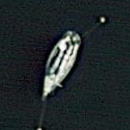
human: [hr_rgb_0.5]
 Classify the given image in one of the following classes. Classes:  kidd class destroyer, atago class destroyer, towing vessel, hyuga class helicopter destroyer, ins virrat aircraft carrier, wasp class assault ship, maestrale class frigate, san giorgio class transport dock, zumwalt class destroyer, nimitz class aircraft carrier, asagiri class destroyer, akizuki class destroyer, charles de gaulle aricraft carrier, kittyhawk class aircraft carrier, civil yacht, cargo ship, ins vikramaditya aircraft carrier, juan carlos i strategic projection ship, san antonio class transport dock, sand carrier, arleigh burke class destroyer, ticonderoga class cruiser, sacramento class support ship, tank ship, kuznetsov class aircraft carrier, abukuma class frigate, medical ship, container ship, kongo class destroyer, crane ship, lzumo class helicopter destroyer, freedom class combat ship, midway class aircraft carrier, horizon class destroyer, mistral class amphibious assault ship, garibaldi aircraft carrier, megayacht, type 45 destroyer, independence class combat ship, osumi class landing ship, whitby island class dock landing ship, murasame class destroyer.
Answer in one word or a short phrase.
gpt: Civil yacht